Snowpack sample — Buffalo Mountain, Silverthorne, Colorado, USA (1/25/25, 10:11 AM MST)
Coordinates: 39.6222, -106.1139
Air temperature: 22 °F
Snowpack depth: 110 cm
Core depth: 40 cm
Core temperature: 46.4 °F
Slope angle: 12°, slope face: 102°
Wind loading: high
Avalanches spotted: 0
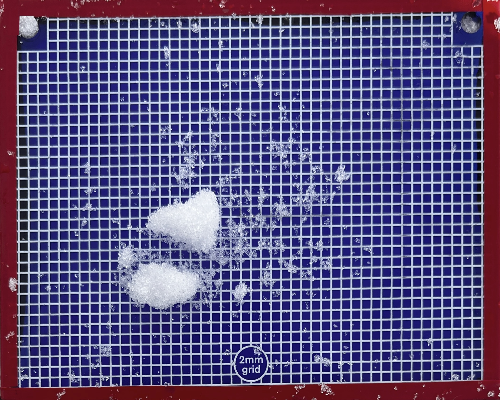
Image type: profile
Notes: No avalanches nearby, collected on the outskirts of a fire break 15 meters from the treeline, on way to Buffalo and Red Mountain